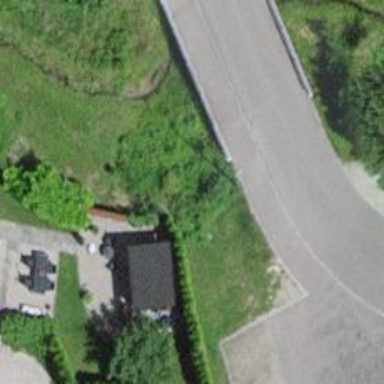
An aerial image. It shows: Asphalt footway that serves as sidewalk on bridge.